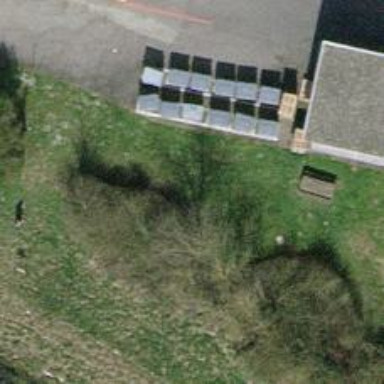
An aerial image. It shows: Hedge barrier.